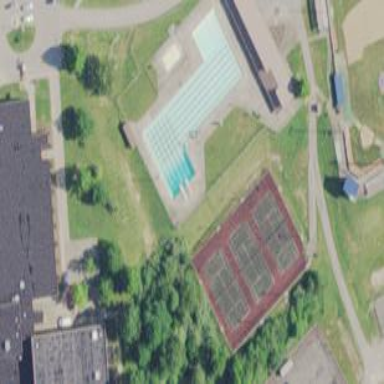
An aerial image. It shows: Swimming pool within leisure land area designed for swimming activities.